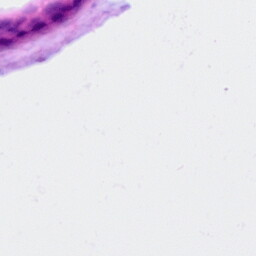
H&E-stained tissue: Ovarian